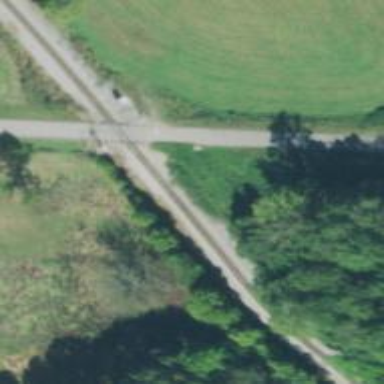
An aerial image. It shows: Railway track.